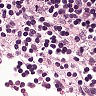
Metastatic tissue present: no